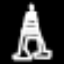
Label: The Eiffel Tower